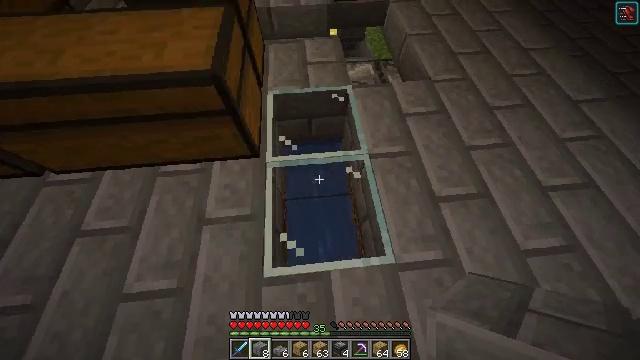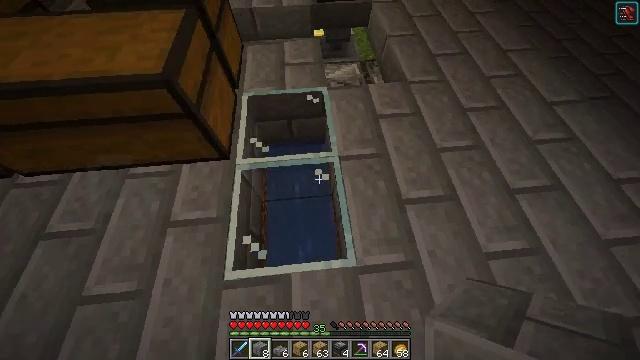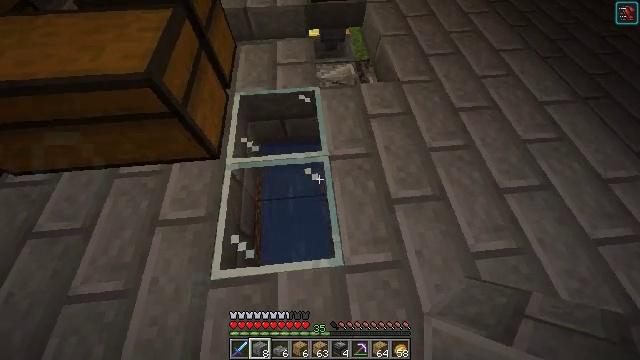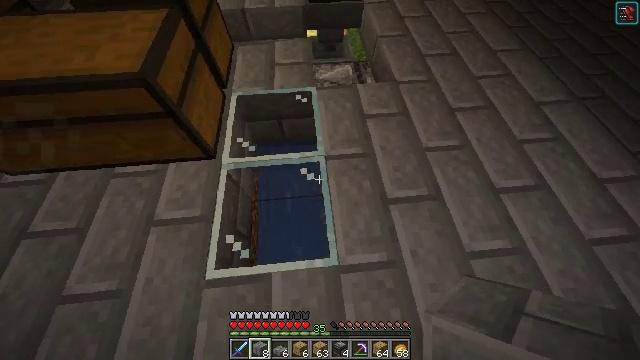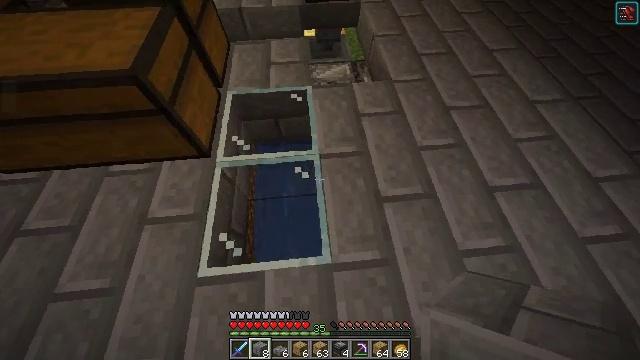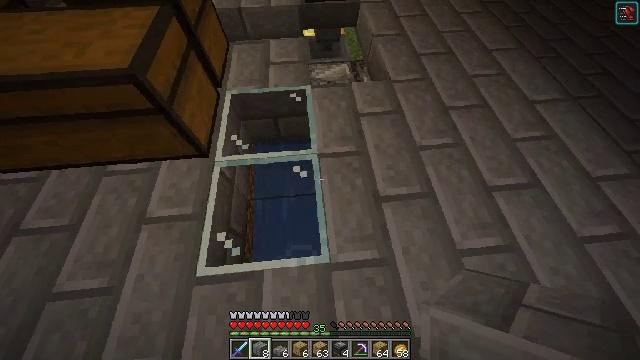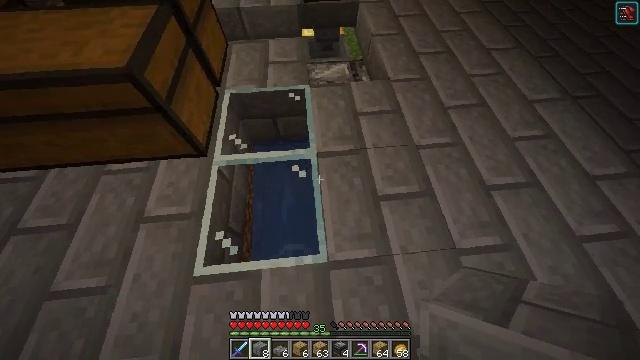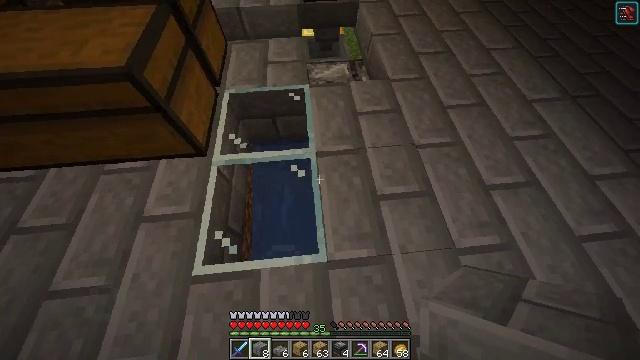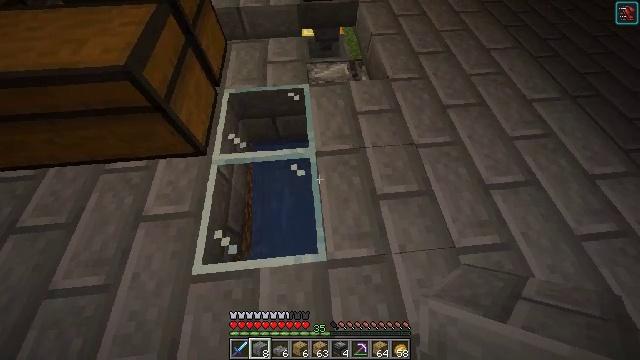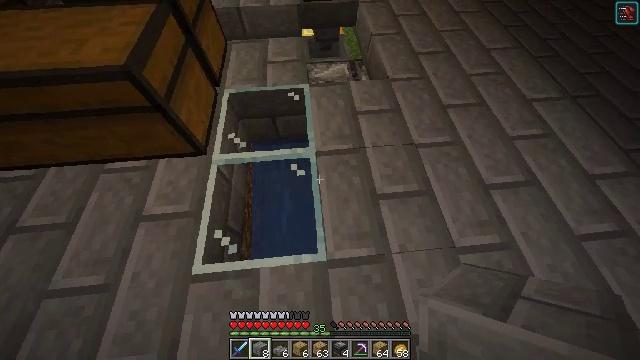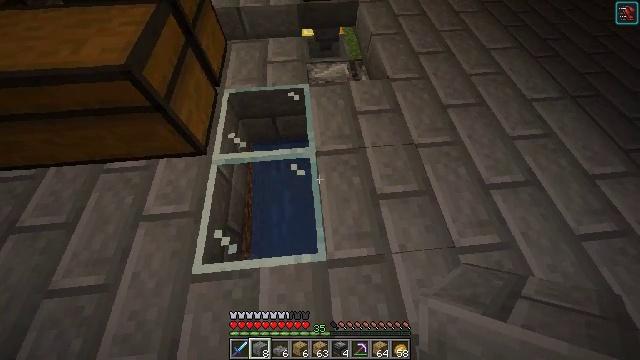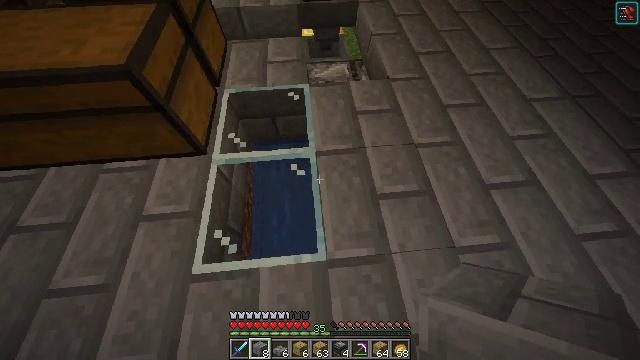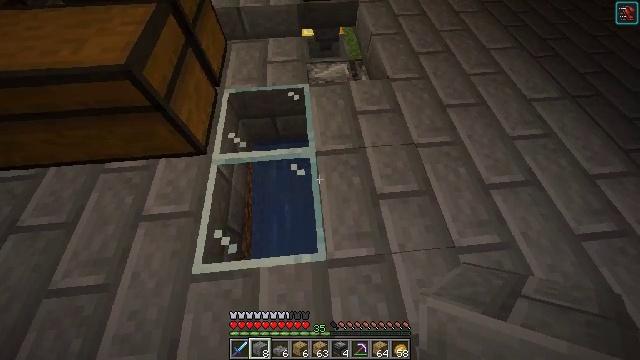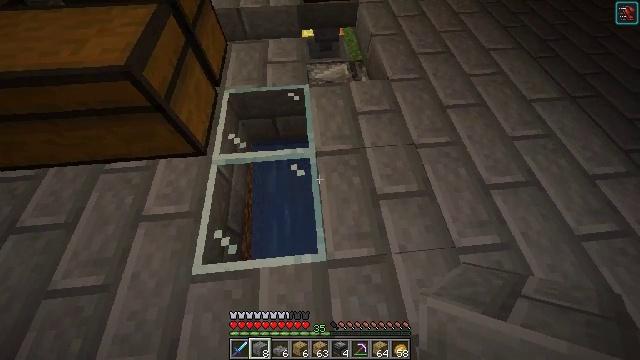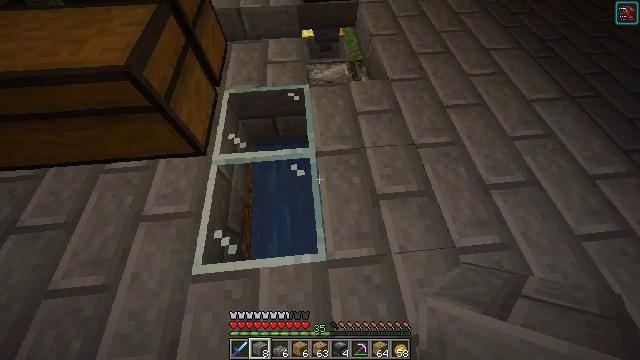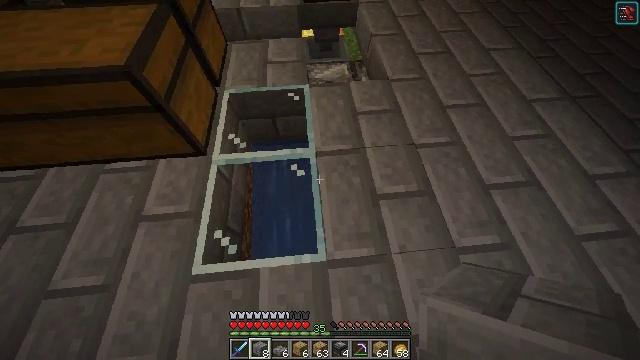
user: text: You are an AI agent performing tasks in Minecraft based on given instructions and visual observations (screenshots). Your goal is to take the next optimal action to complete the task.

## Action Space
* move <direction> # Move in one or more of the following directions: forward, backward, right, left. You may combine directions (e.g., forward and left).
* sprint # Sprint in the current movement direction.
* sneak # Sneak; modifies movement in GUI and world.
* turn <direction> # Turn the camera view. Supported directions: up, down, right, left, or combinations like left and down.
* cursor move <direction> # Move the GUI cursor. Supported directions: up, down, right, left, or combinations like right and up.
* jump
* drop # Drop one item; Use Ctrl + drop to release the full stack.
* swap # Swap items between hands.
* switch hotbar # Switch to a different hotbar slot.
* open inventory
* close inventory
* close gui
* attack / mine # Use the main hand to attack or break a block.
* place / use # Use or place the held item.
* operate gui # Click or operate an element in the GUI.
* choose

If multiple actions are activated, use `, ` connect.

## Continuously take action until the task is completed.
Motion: motion action
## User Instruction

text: Mine stone bricks from a structure.
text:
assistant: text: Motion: no_op
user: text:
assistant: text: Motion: no_op
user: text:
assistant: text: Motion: no_op
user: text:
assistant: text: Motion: no_op
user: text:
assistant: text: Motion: no_op
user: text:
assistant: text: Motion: no_op
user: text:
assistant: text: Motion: no_op
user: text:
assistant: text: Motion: no_op
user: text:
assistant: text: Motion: no_op
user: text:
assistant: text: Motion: no_op
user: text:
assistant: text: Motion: no_op
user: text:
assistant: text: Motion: no_op
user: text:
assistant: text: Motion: no_op
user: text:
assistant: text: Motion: no_op
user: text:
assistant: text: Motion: no_op
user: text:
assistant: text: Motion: no_op
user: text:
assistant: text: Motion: no_op
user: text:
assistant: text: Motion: no_op
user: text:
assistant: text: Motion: no_op
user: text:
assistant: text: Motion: no_op
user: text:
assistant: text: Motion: no_op
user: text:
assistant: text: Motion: no_op
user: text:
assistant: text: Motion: no_op
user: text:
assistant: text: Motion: no_op
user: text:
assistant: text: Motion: no_op
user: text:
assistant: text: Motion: no_op
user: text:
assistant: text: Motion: no_op
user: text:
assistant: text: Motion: no_op
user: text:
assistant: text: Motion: no_op
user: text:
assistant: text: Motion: no_op